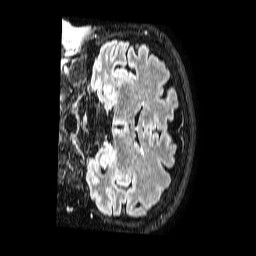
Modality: FLAIR
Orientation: coronal
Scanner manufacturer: philips
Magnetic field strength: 1.5 T
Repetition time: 4.8 s
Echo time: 0.3 s